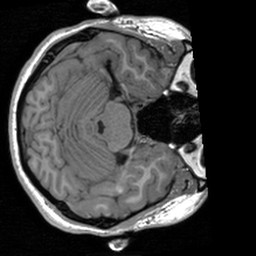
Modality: T1w
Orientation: axial
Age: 21
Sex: male
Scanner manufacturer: siemens
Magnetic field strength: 3 T
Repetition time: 1.9 s
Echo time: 0.00226 s